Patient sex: M
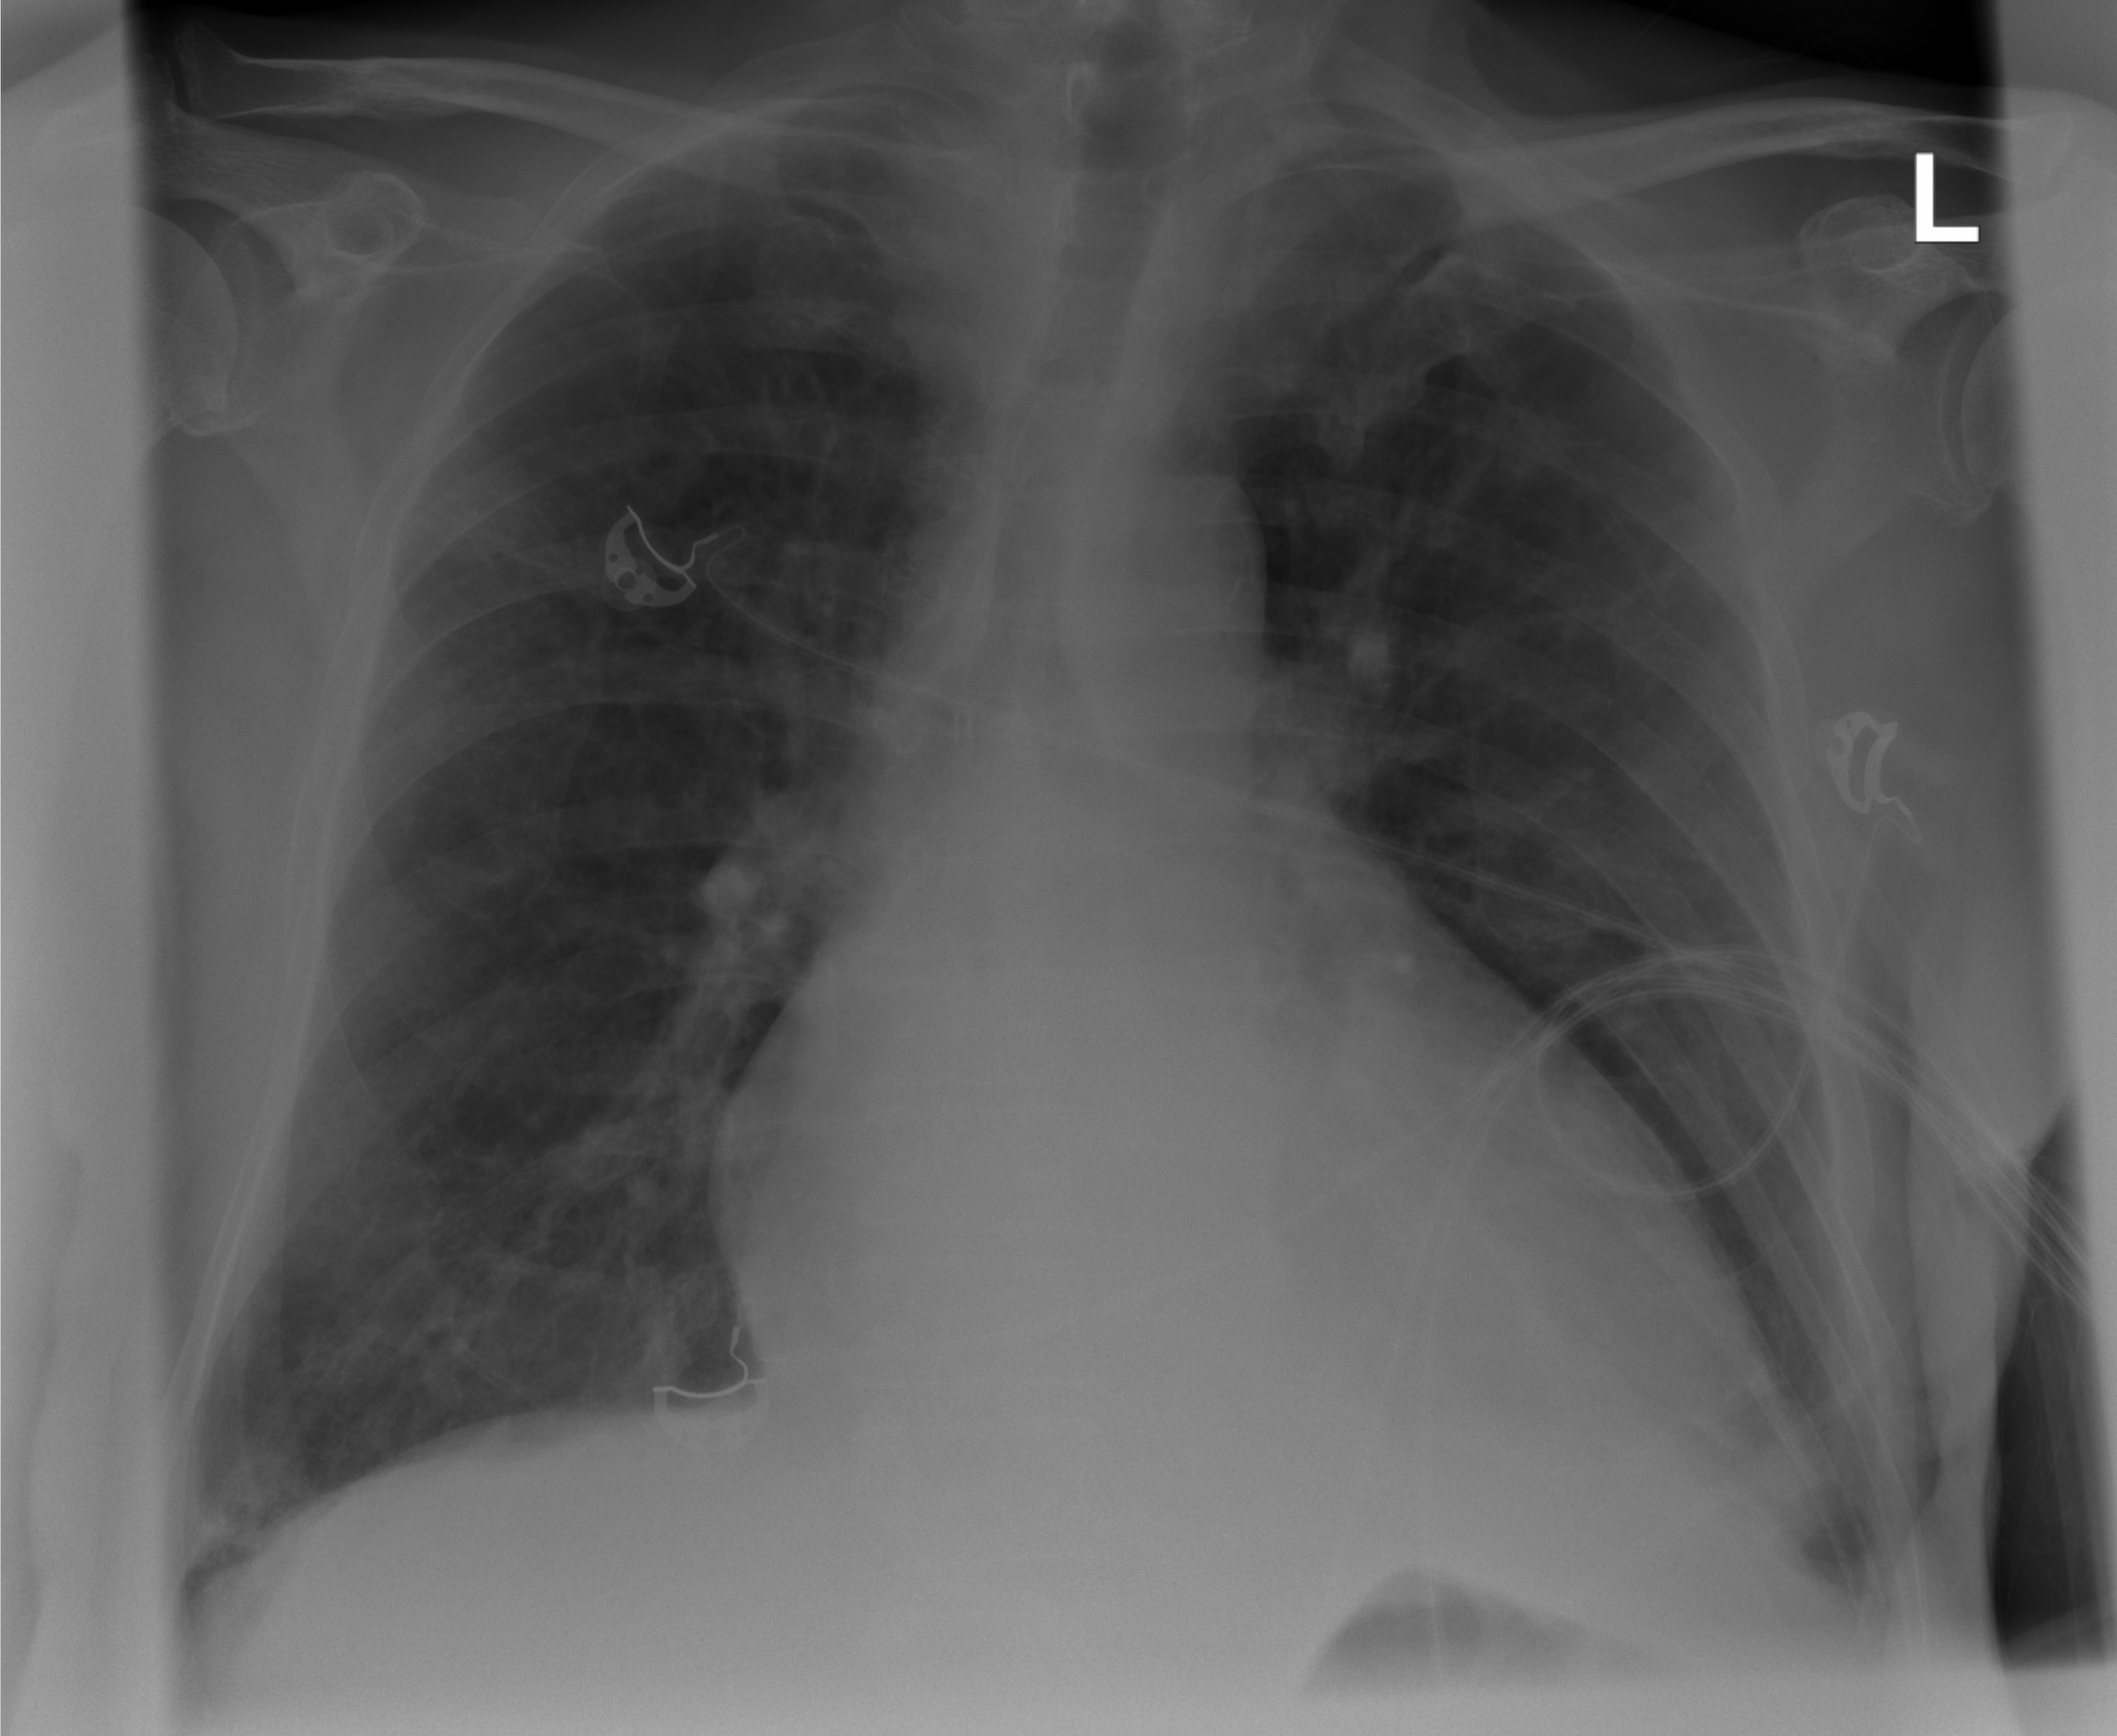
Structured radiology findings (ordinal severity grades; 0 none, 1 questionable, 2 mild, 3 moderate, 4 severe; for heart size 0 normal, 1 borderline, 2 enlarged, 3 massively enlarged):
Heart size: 2
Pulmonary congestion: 0
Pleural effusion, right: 0
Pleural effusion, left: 0
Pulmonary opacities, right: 2
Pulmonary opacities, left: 0
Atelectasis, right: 0
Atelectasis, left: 0